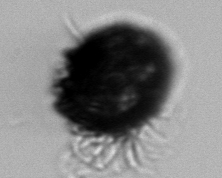
Label: Stenosemella_pacifica